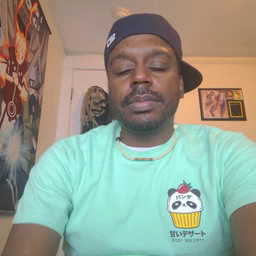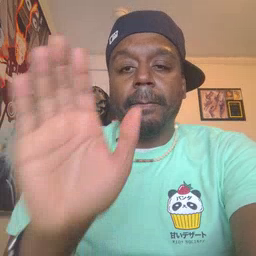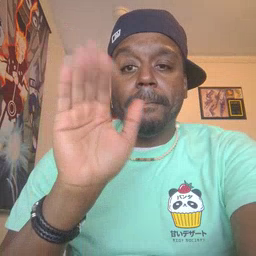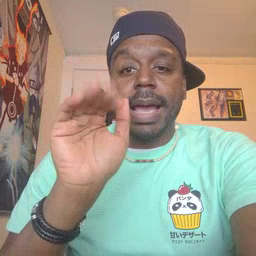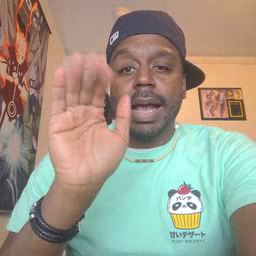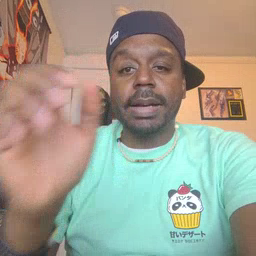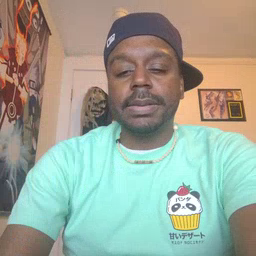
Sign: bye